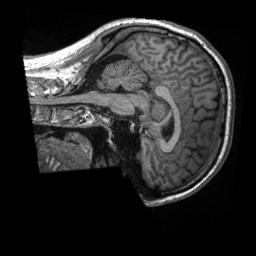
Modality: T1w
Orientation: sagittal
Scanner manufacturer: siemens
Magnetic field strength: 3 T
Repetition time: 2.3 s
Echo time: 0.00288 s